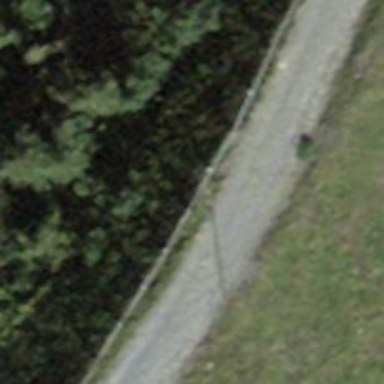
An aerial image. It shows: Wooden fence.